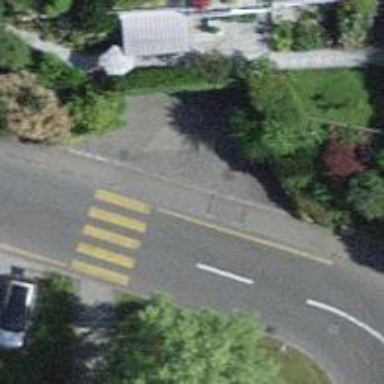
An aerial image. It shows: Kerb barrier.